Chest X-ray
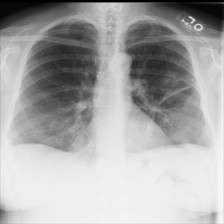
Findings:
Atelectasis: negative
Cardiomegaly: negative
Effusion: negative
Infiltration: negative
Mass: negative
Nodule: negative
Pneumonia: negative
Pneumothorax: negative
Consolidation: negative
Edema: negative
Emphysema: negative
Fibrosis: negative
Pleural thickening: negative
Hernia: negative